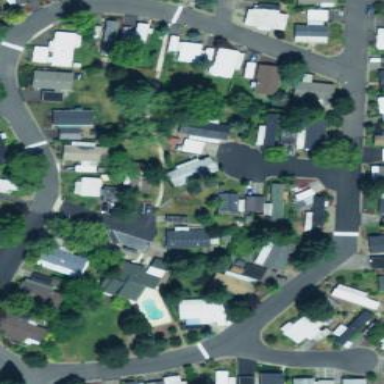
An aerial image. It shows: Residential area designated as trailer park.